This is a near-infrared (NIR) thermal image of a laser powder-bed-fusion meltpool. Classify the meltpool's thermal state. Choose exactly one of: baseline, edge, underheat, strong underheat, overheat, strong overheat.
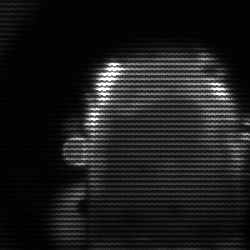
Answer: baseline